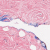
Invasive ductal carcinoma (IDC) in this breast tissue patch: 0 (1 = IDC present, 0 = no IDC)